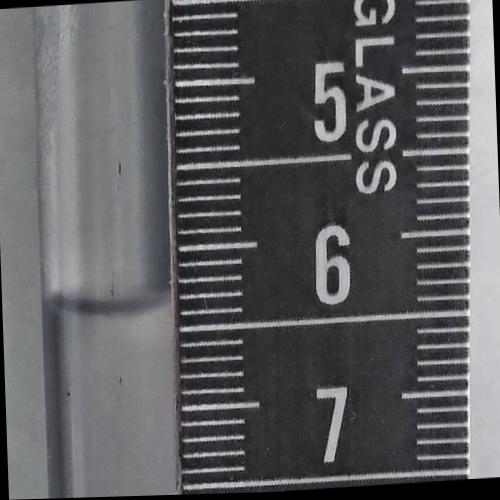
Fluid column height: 6.3 cm